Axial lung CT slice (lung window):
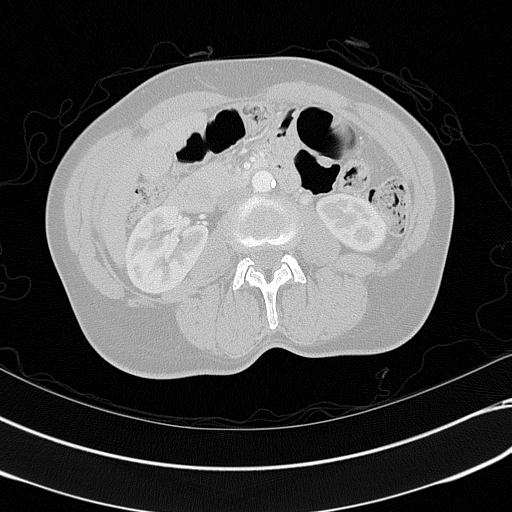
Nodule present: no